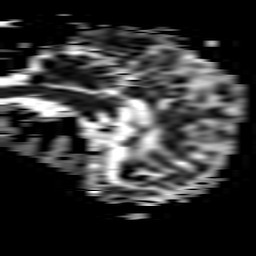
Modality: ADC
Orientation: sagittal
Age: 82
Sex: male
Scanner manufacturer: philips
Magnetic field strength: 3 T
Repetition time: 3.334 s
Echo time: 0.076 s